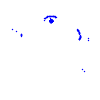
Particle: proton